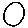
Label: circle